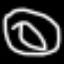
Label: donut